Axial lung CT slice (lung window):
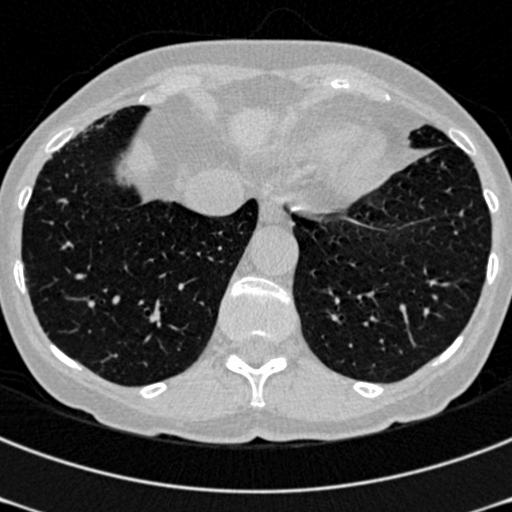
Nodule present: no